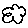
Label: cloud